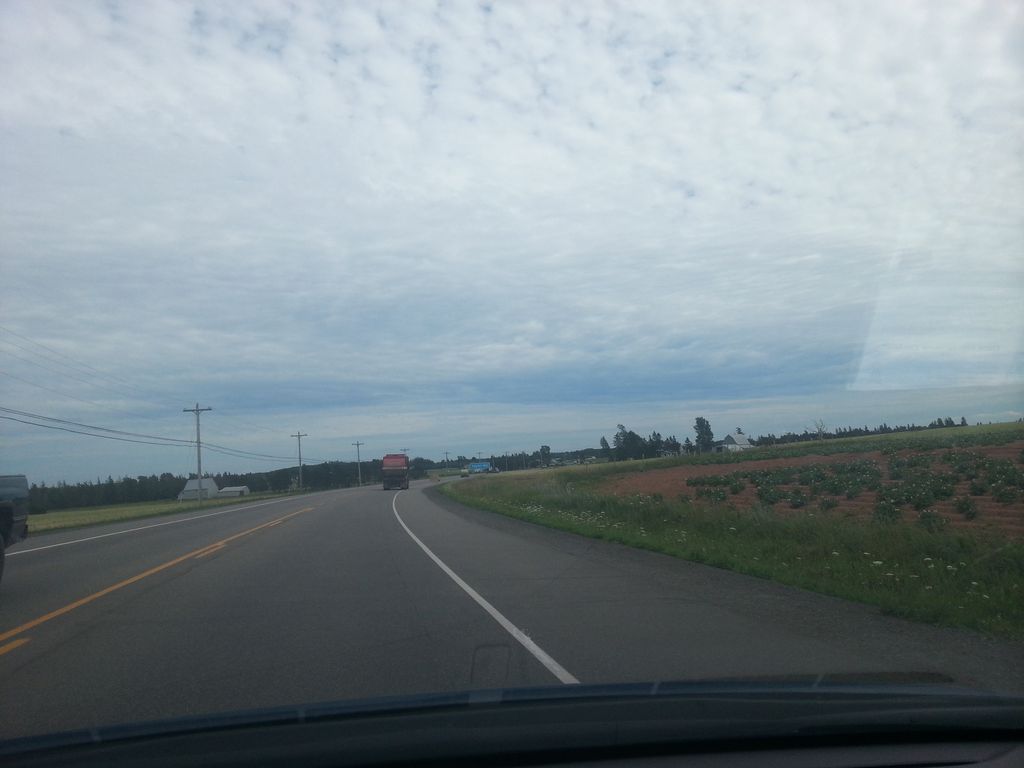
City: charlottetown